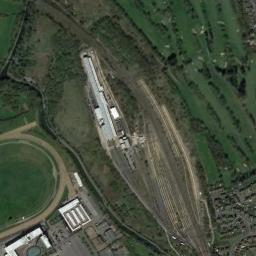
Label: railway_station